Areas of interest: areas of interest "Jingdezhen Luojia Airport"
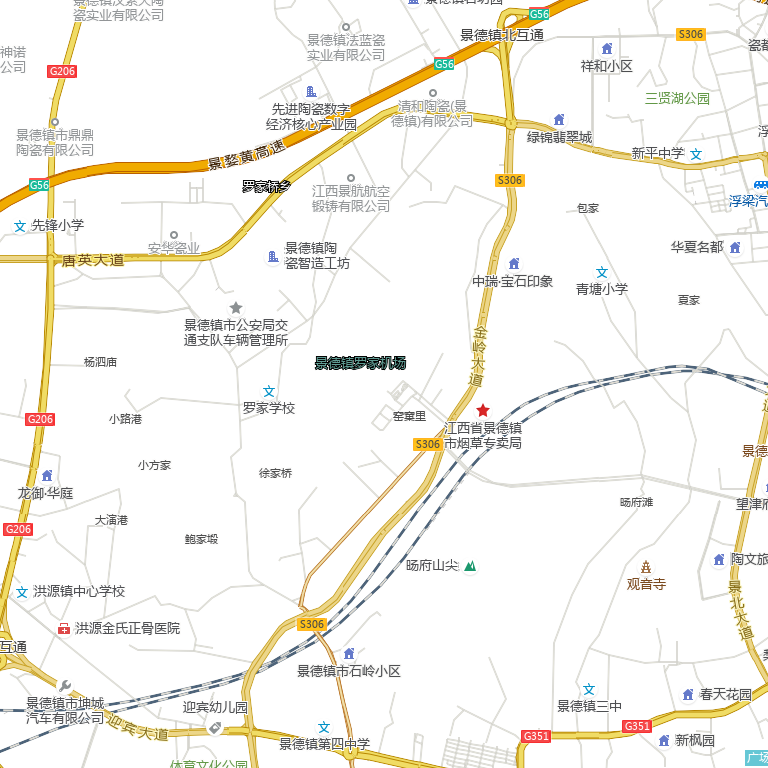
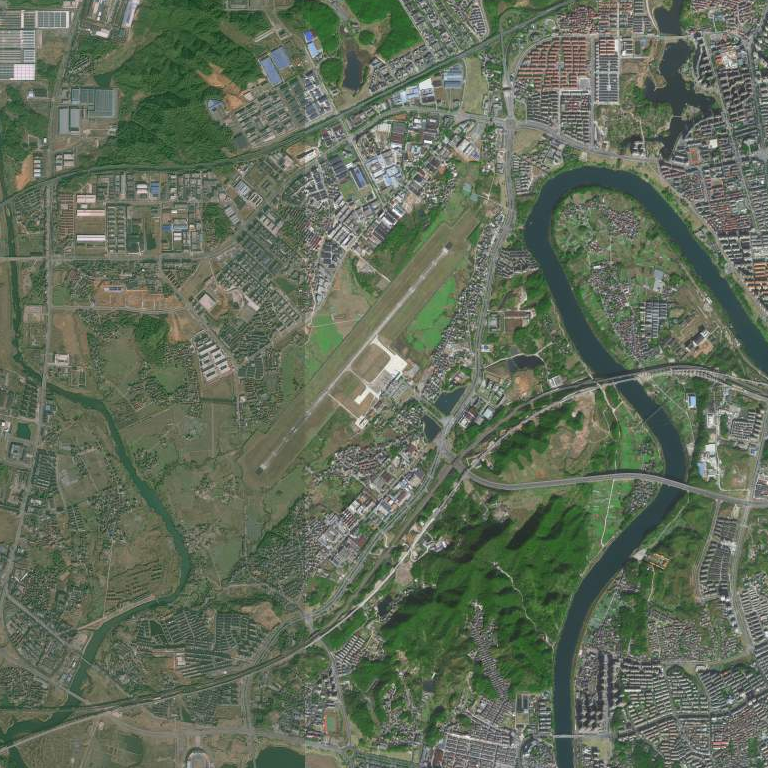